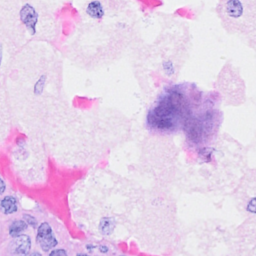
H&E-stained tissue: Breast